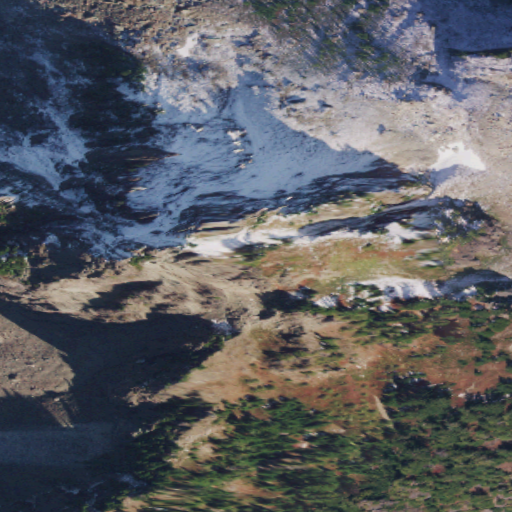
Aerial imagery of mountain in Washington named Mount Forgotten containing barren land, evergreen forest, shrub, and grassland